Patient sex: M
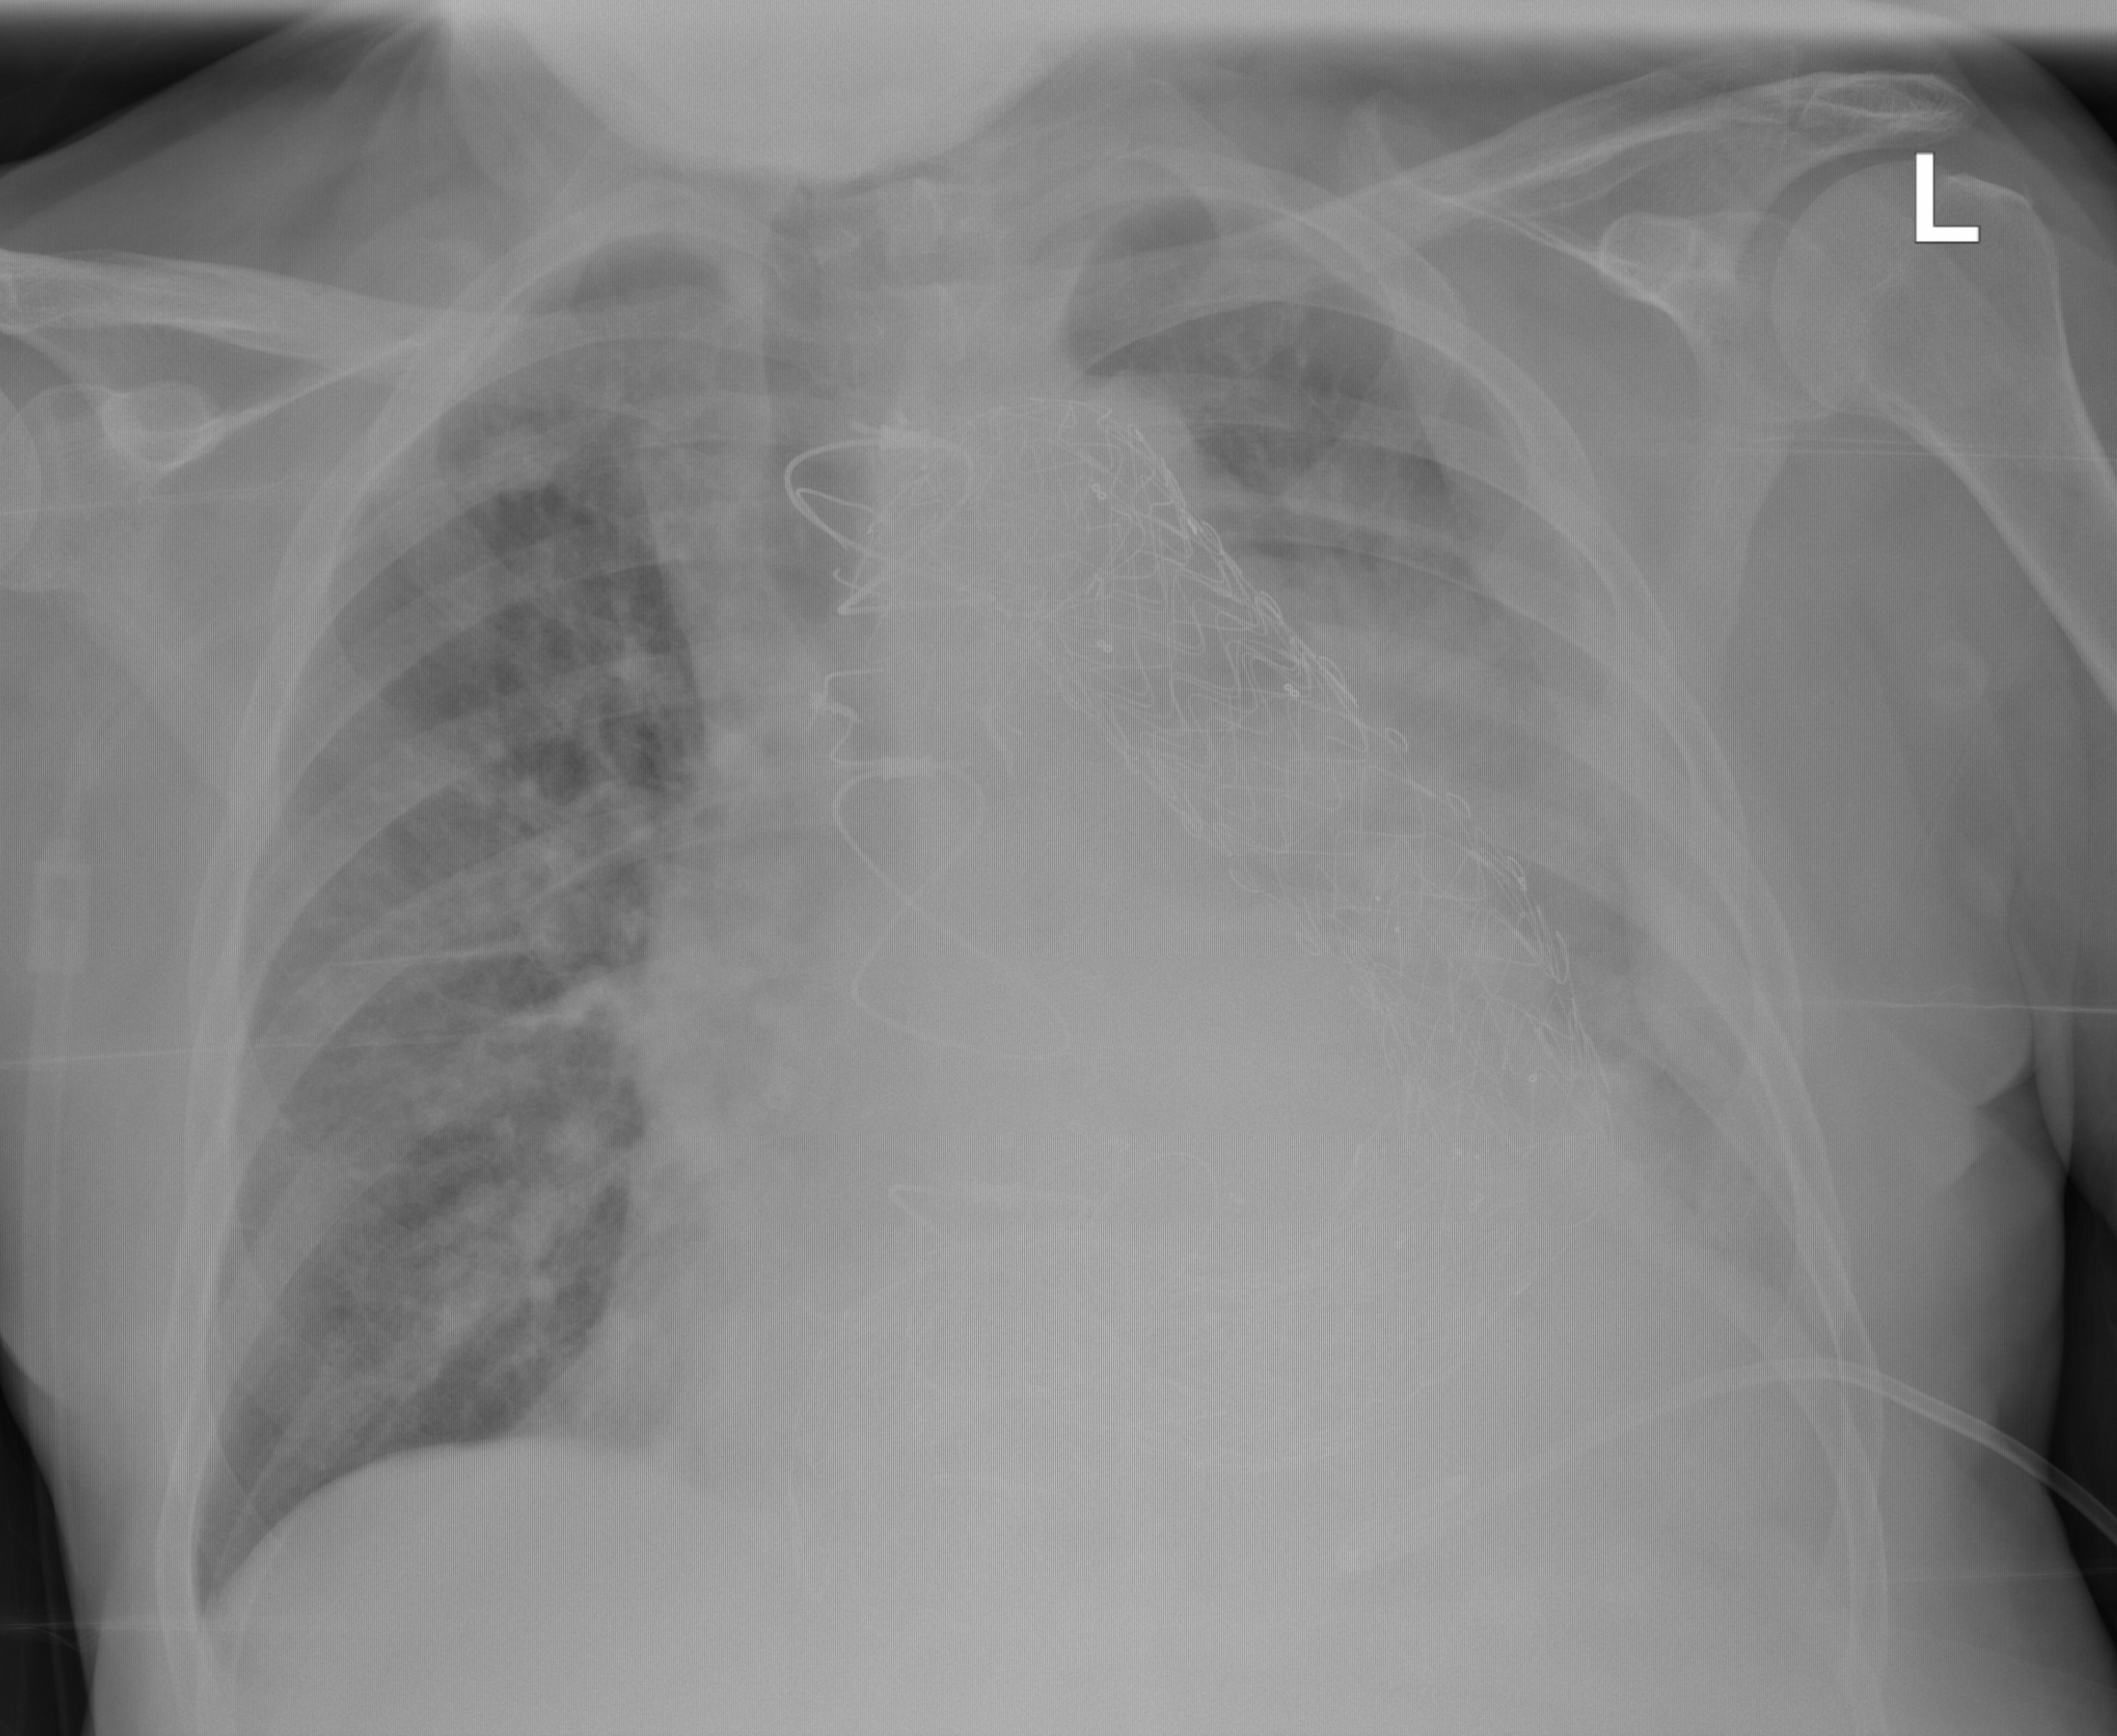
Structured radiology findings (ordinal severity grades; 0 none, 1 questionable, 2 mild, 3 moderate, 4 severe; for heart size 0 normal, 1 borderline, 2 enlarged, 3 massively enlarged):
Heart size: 2
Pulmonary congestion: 2
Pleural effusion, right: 0
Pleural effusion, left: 2
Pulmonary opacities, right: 0
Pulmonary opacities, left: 2
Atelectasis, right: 0
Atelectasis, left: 2